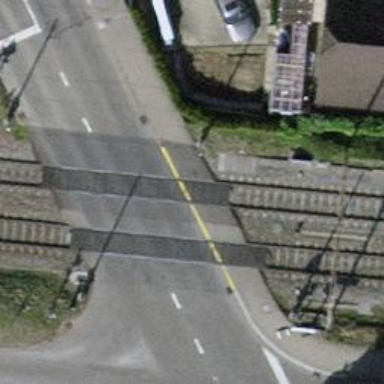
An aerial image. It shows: Full barrier at railway crossing.